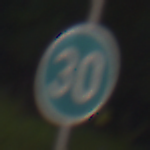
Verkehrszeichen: VorgeschriebeneMindestgeschwindigkeit
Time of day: Night
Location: Outdoor (Suburban)
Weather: PartlyCloudy
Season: NotSpecified
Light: Artificial